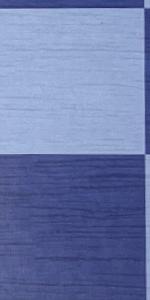
Label: Empty